Question: I have a UITableViewController (with 6 cells) and a UISearchController. Whenever I tap on the search bar, the table view cells disappear and are replaced with an empty tableView until I start typing something and the search results appear. How can I make it so that cells stay underneath when I tap the search bar?
Here is my code pertaining to the SearchController:
In viewDidLoad():
'''
self.resultSearchController = ({
let controller = UISearchController(searchResultsController: nil)
controller.searchResultsUpdater = self
controller.dimsBackgroundDuringPresentation = true
controller.searchBar.sizeToFit()
controller.searchBar.barTintColor = UIColor(red: 240/255, green: 240/255, blue: 240/255, alpha: 1)
self.tableView.tableHeaderView = controller.searchBar
self.definesPresentationContext = true
return controller
})()
'''
The rest:
'''
override func tableView(tableView: UITableView, numberOfRowsInSection section: Int) -> Int {
if (self.resultSearchController.active) {
return self.filteredTableData.count
} else {
return self.items.count
}
}
override func tableView(tableView: UITableView, cellForRowAtIndexPath indexPath: NSIndexPath) -> UITableViewCell {
let cell = self.tableView.dequeueReusableCellWithIdentifier("Cell", forIndexPath: indexPath) as! TableViewCell
var item : TextCell
if (self.resultSearchController.active) {
item = filteredTableData[indexPath.row]
return cell
} else {
item = items[indexPath.row]
cell.userText.text = item.userText
cell.userPreferredName.text = item.userPreferredName
cell.userName.text = item.userName
cell.userImage.layer.cornerRadius = 23.75
cell.userImage.clipsToBounds = true
cell.userImage.layer.borderWidth = 0.3
cell.userImage.layer.borderColor = UIColor.lightGrayColor().CGColor
cell.time.text = "\((indexPath.row + 1) * 3)m"
return cell
}
}
}
extension TableViewController: UITableViewDelegate {
override func tableView(tableView: UITableView, didSelectRowAtIndexPath indexPath: NSIndexPath)
{
tableView.deselectRowAtIndexPath(indexPath, animated: true)
}
}
extension TableViewController: UISearchResultsUpdating {
func updateSearchResultsForSearchController(searchController: UISearchController) {
var filteredArray : [TextCell] = [TextCell]()
for textCell in self.items
{
if (textCell.userName.rangeOfString(searchController.searchBar.text) != nil ||
textCell.userPreferredName.rangeOfString(searchController.searchBar.text) != nil ||
textCell.userText.rangeOfString(searchController.searchBar.text) != nil)
{
filteredArray.append(textCell)
}
}
filteredTableData = filteredArray
self.tableView.reloadData()
}
}
'''
Screenshots:

Bonus:
Is there any way of making those cells selectable?
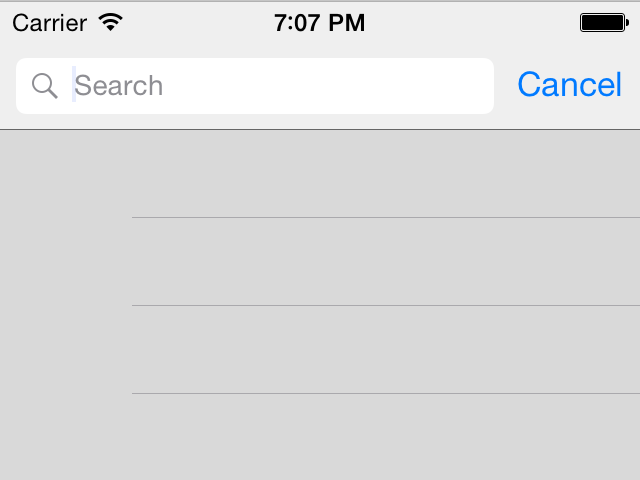
Answer: If the searchText is empty, then set the 'filteredTableData' to 'items'
'''
extension TableViewController: UISearchResultsUpdating {
func updateSearchResultsForSearchController(searchController: UISearchController) {
var filteredArray : [TextCell] = [TextCell]()
if searchController.searchBar.text == "" {
filteredArray = self.items
} else {
for textCell in self.items
{
if (textCell.userName.rangeOfString(searchController.searchBar.text) != nil ||
textCell.userPreferredName.rangeOfString(searchController.searchBar.text) != nil ||
textCell.userText.rangeOfString(searchController.searchBar.text) != nil)
{
filteredArray.append(textCell)
}
}
}
filteredTableData = filteredArray
self.tableView.reloadData()
}
}
'''